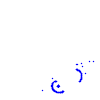
Particle: kaon